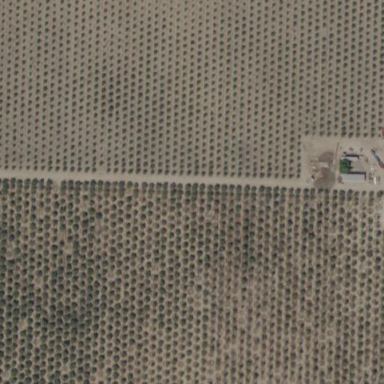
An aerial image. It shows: Almond orchard with rows of almond trees.